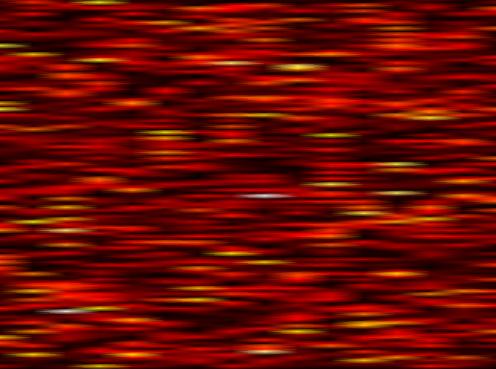
Label: FOFDM